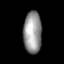
Tissue: lung
Cell type: Epithelial cells
Senescence score: 0.5736
Nuclear area (px): 749
Mean DAPI intensity: 150.131